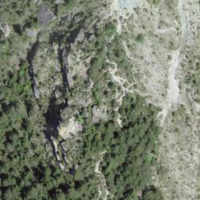
EUNIS habitat code: 32
Species observed at this site:
Platanthera bifolia
Cephalanthera longifolia